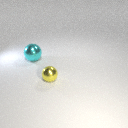
large cyan metal sphere to the left of small yellow metal sphere